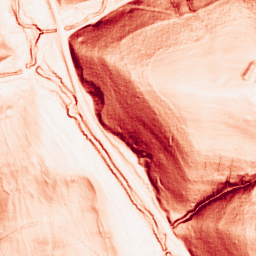
Category: morphological
Decomposition family: morphological_square
Decomposition parameters: operation: gradient
size: 3
Upsampling method: lanczos
Upsampling parameters: scale: 2
Upsampling scale: 2